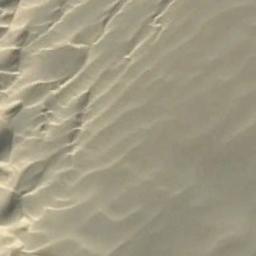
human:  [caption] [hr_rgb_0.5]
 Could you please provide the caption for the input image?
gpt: There are some ravines in this desert .

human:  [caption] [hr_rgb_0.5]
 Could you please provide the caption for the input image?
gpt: This is a yellow desert with wavy stripes .

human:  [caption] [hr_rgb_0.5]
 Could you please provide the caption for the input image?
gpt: The desert has yellow sand and some dunes of different sizes .

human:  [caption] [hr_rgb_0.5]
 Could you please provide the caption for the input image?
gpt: The desert is full of white sand .

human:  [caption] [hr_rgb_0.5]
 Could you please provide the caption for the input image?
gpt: A sandy desert with some dunes .